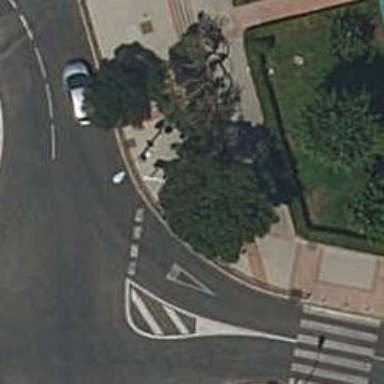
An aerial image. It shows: Sidewalk along the footway.